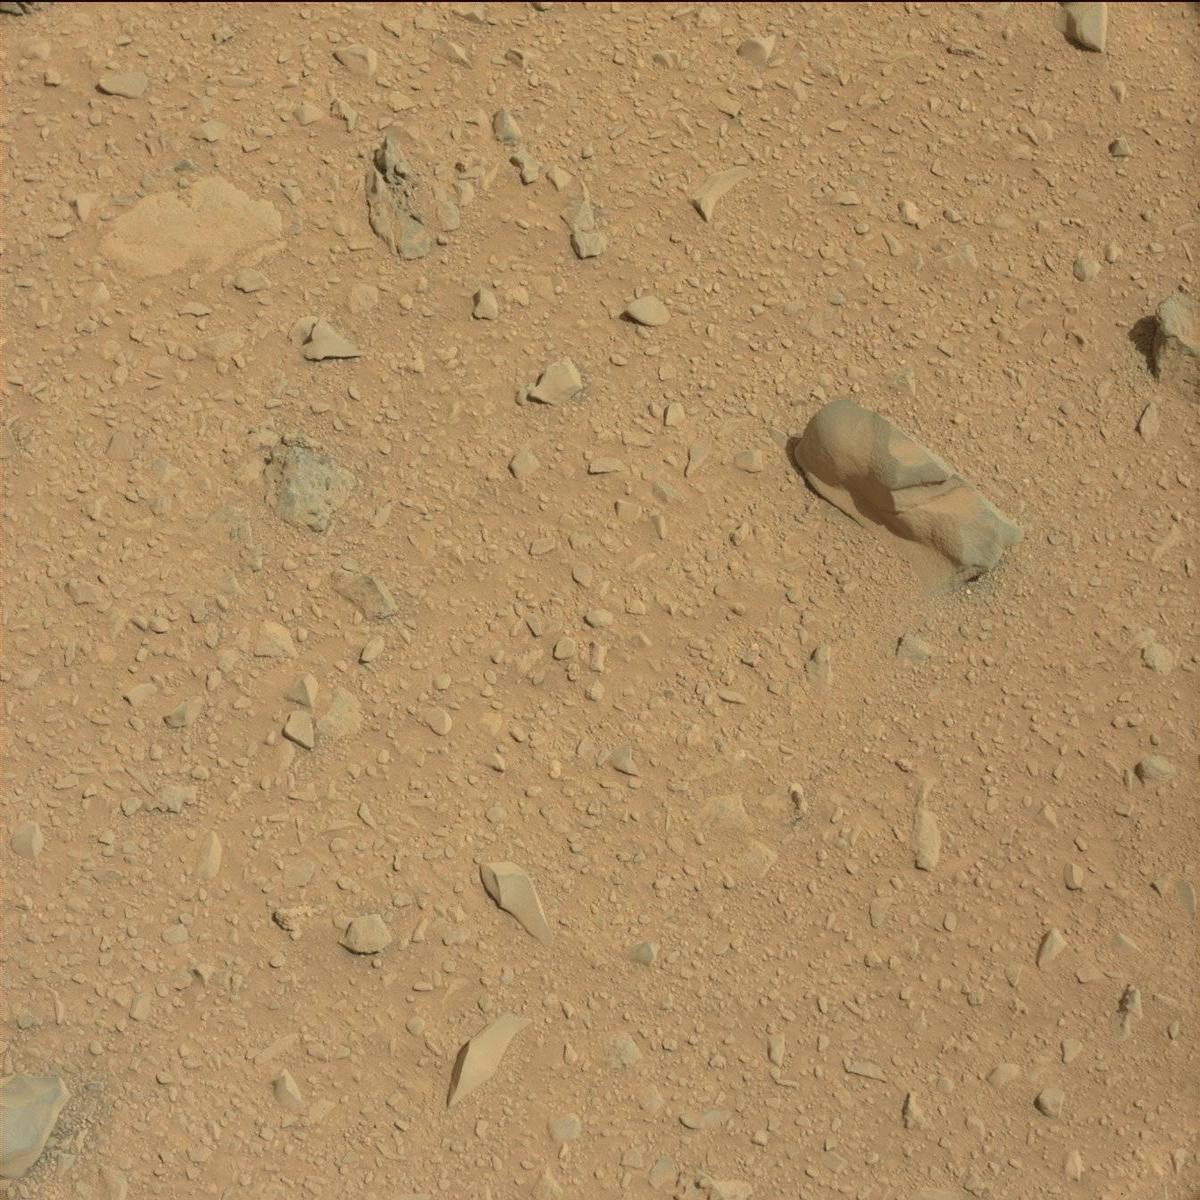
Terrain classes present: Bedrock, Sand / Soil